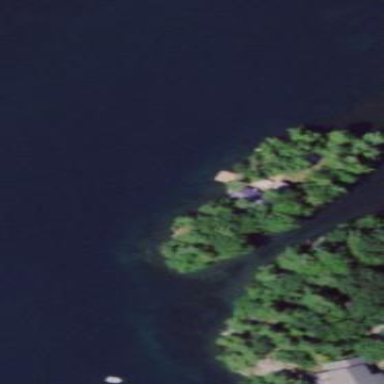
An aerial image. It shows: Islet surrounded by woodland.